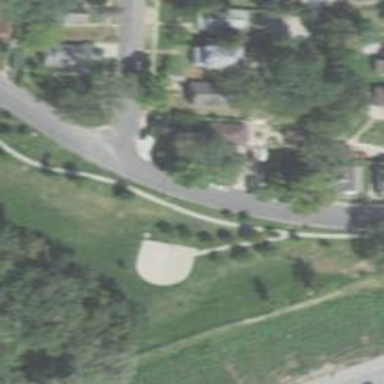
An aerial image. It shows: Footway along the road.